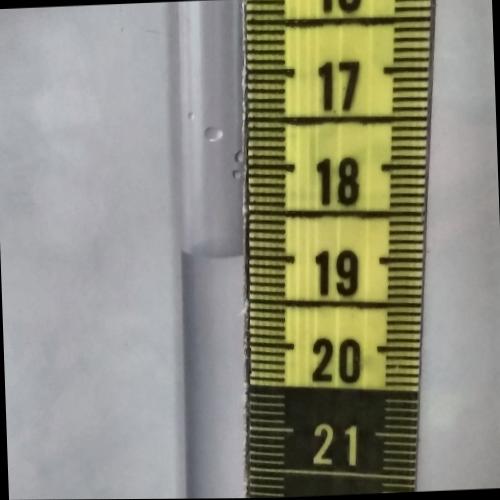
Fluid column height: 19.0 cm